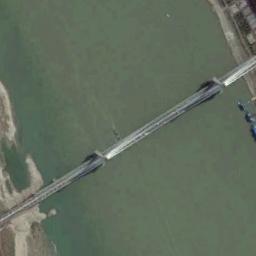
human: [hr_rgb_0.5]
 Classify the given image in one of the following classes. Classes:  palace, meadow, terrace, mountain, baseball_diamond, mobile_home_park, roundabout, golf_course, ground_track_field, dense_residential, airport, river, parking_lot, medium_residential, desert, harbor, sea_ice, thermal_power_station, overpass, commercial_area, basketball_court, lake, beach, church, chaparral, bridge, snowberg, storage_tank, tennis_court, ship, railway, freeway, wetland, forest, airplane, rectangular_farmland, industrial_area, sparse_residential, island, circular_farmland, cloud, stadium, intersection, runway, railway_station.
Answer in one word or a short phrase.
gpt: bridge